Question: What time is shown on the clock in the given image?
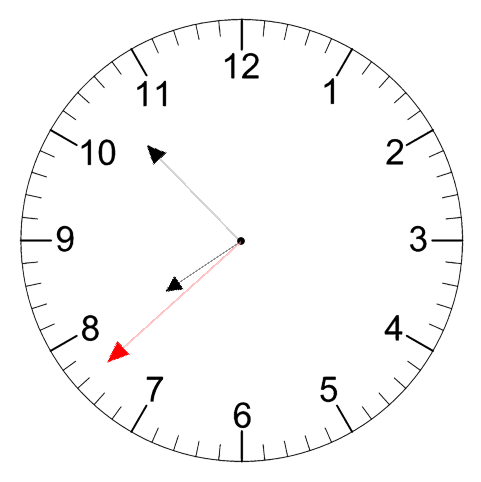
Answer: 07:52:38